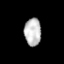
Tissue: prostate
Cell type: Epithelial cells
Senescence score: 0.3191
Nuclear area (px): 451
Mean DAPI intensity: 190.361